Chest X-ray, AP view. Patient: 44 years old, sex M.
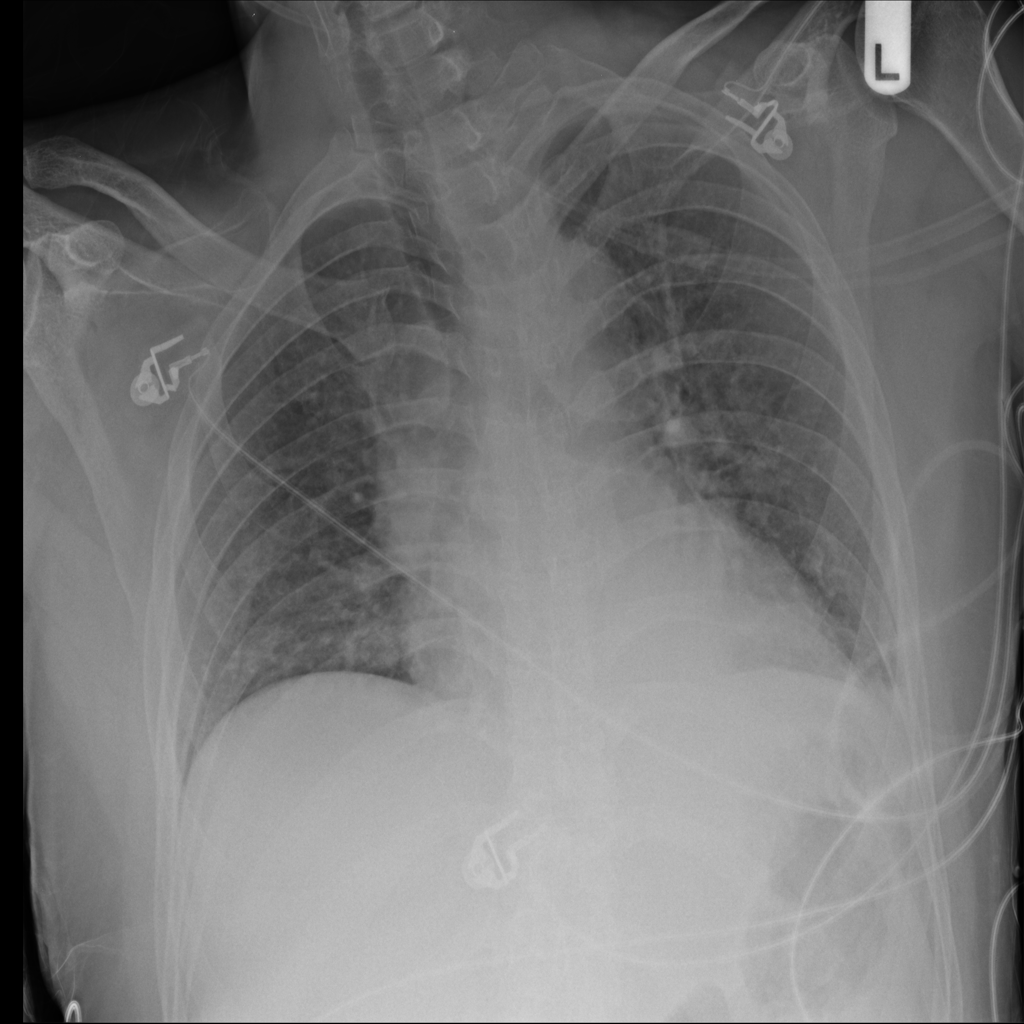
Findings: Atelectasis